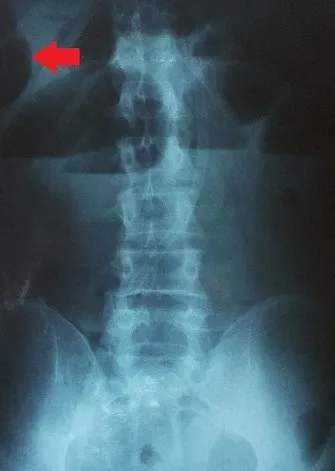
Standard radiography of the abdomen, note the small air fluid level projected upper the right quadrant.
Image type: radiology (x_ray)